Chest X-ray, PA view. Patient: 41 years old, sex M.
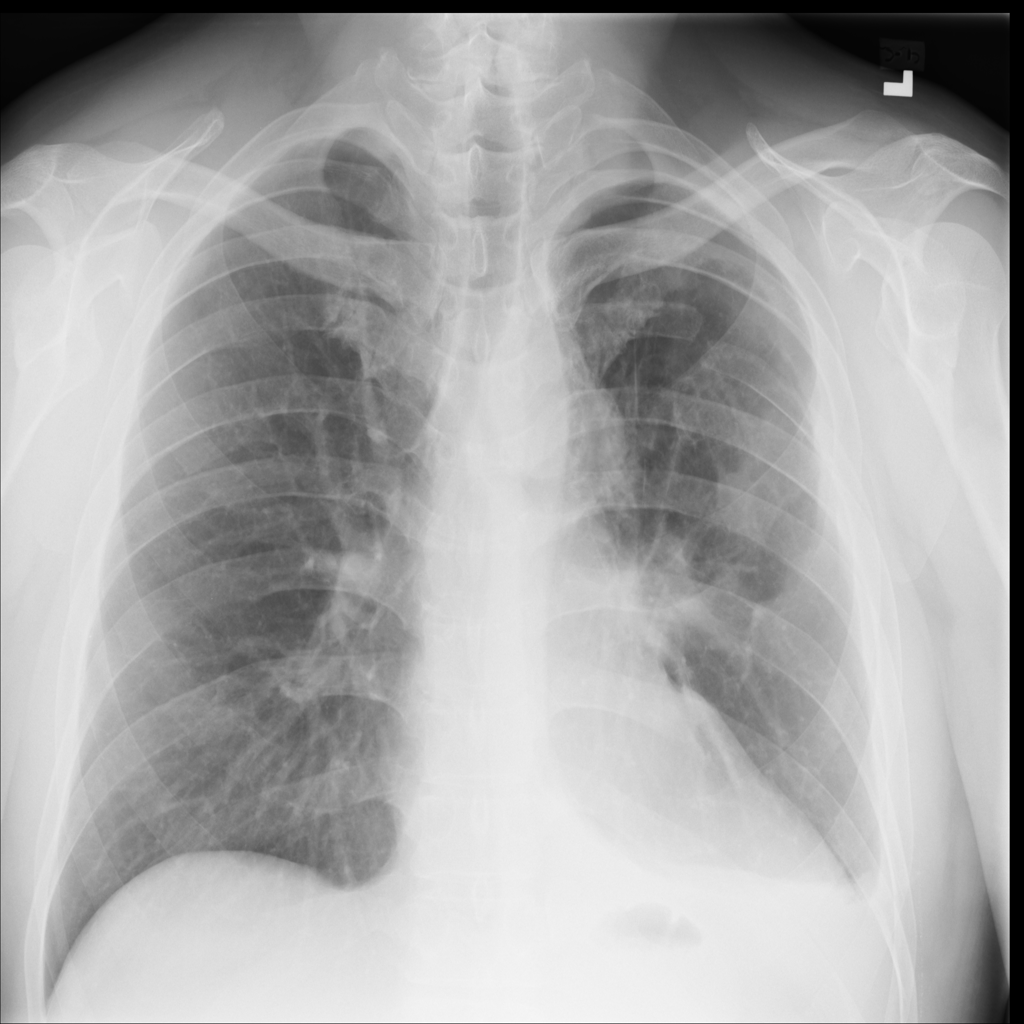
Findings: Nodule, Pleural_Thickening